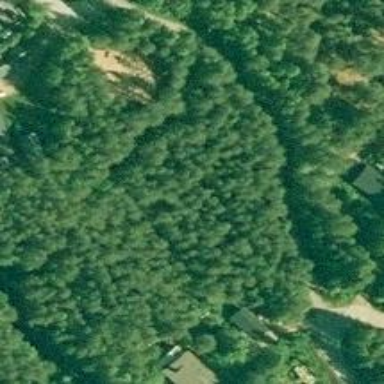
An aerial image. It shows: Forest area.